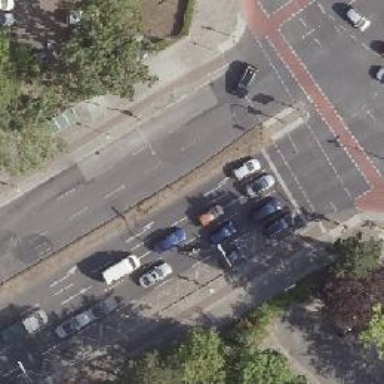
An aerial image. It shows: Secondary road with dual carriageway and asphalt surface. It has cycle track on the right.